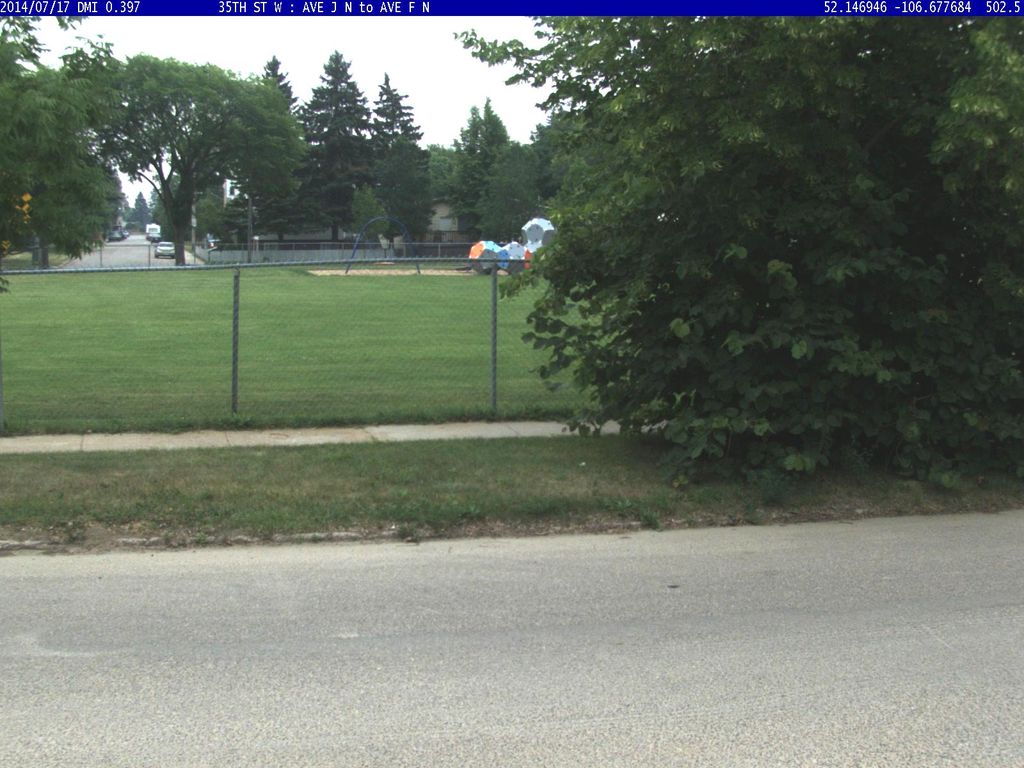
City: saskatoon